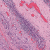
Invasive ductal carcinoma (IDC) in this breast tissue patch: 1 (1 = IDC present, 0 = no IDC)